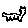
Label: cat